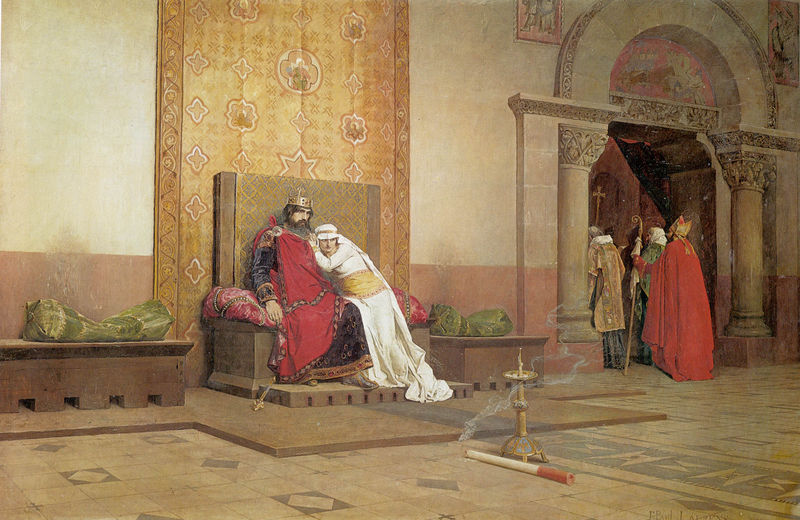
Titel: L'Excommunication de Robert le Pieux, Die Exkommunikation Roberts des Frommen
Künstler: Jean Paul Laurens
Standort: Paris
Institution: Musée du Louvre
Schlagwörter: dunkel, feuer, gemälde, hand, mann, schlaf, umhang, weiß, gelb, grün, menschen, ocker, sitzen, braun, finger, frau, grau, hell, hut, kleid, lampe, marmor, mund, männer, nase, raum, säule, säulen, tür, zimmer, gebäude, gürtel, rot, schleier, schloss, tuch, beige, haube, muster, ornament, teppich, alt, jung, wand, geschichte, herodes, historie, sockel, stein, trauer, innenraum, instrument, kirche, rauch, boden, geistlicher, gewand, gold, mantel, realismus, reich, innen, paar, saum, diadem, krone, rechts, rosa, schön, rund, schärpe, relief, bilder, ecke, liegen, sitz, bogen, stab, verlassen, bank, saal, rundbogen, lehnen, treppe, bischof, kaiser, kissen, könig, papst, thron, dick, polster, tapete, wandteppich, pfeife, zigarre, wandmalerei, kerze, kerzen, leuchter, lüster, stufe, stufen, podest, edel, dünn, tor, oben, unten, eingang, arkade, burg, eckig, kreuz, orient, religion, palast, stern, torbogen, links, brennen, loch, fliesen, gefahr, herrscher, kardinal, trohn, ehefrau, bänke, kapitelle, kapitell, halbrund, rolle, kerzenständer, besuch, ehepaar, abkehr, kreuze, zigarette, mittelalter, märchen, historienmalerei, krönung, priester, religiös, romanik, weihrauch, weggehen, historismus, bischöfe, kreuzzug, mitra, prozession, tiara, plan, ausgang, ständer, königin, macht, heilige, basis, hirtenstab, bode, teuer, abzug, orientalismus, gattin, erschöpft, auszug, verschleiert, schaft, kisse, fackel, drama, phantasie, wandbehang, viereck, umgefallen, fresco, kandelaber, zepter, marokko, mamor, schwelle, innentraum, tympanon, wasserpfeife, romanisch, erhöht, lünette, rundbogenstil, luxus, apostel, bischofsstab, thronen, laurens, thronsaal, krummstab, kaiserkrönung, weihrauchgefäss, bischoff, mamorboden, tappisserie, türsturz, innenszene, kreuzfahrer, drogen, königspaar, preister, ausweg, bischöffe, ourpur, problem, trohnsaal, wandteppich trohnsaal, wndteppich, saalrüt, cthron, saalt, rauch weihrauch, anmphore